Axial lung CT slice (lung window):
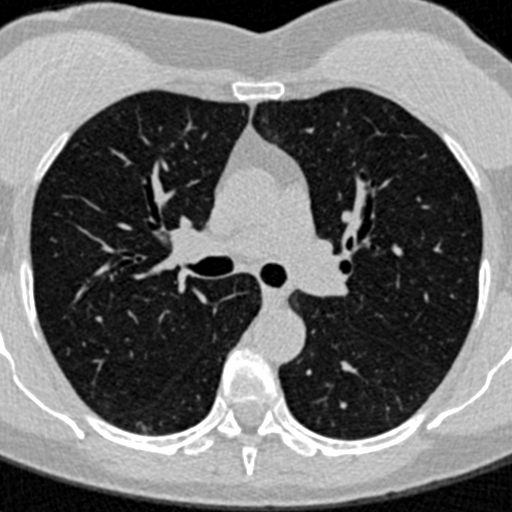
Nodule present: no